Question: I'm looking to change the colour (or highlight) of params in Python docstrings in VS Code.
I had some look into themes, but I don't quite understand how I could add a custom scope using TextMate.
On the image below, you can see the ':param:' are the same colour as the string.
I'm looking for it to be a different / custom colour.
Might also look into highlighting the return types such as 'str' or 'dict'.
I'd really appreciate any and all help!

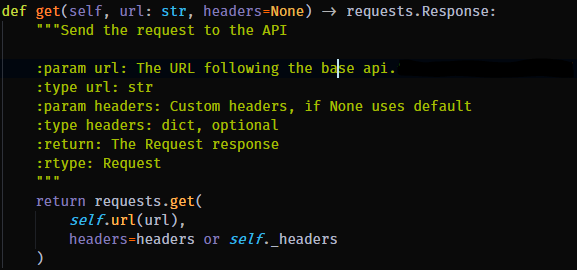
Answer: The doc string is colored as a normal string.
Use the extension <URL> to specify which text should have a different color
'''
"highlight.regexes": {
"(:(?:param|return))( \w+)?(:)": {
"regexFlags": "g",
"filterLanguageRegex": "python",
"decorations": [
{ "color": "blue" },
{ "color": "green" },
{ "color": "blue" }
]
}
}
'''